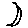
Label: moon